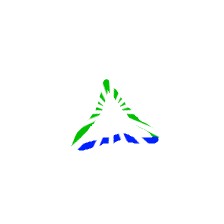
Shape: triangle